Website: bh-photo
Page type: customer-info-address
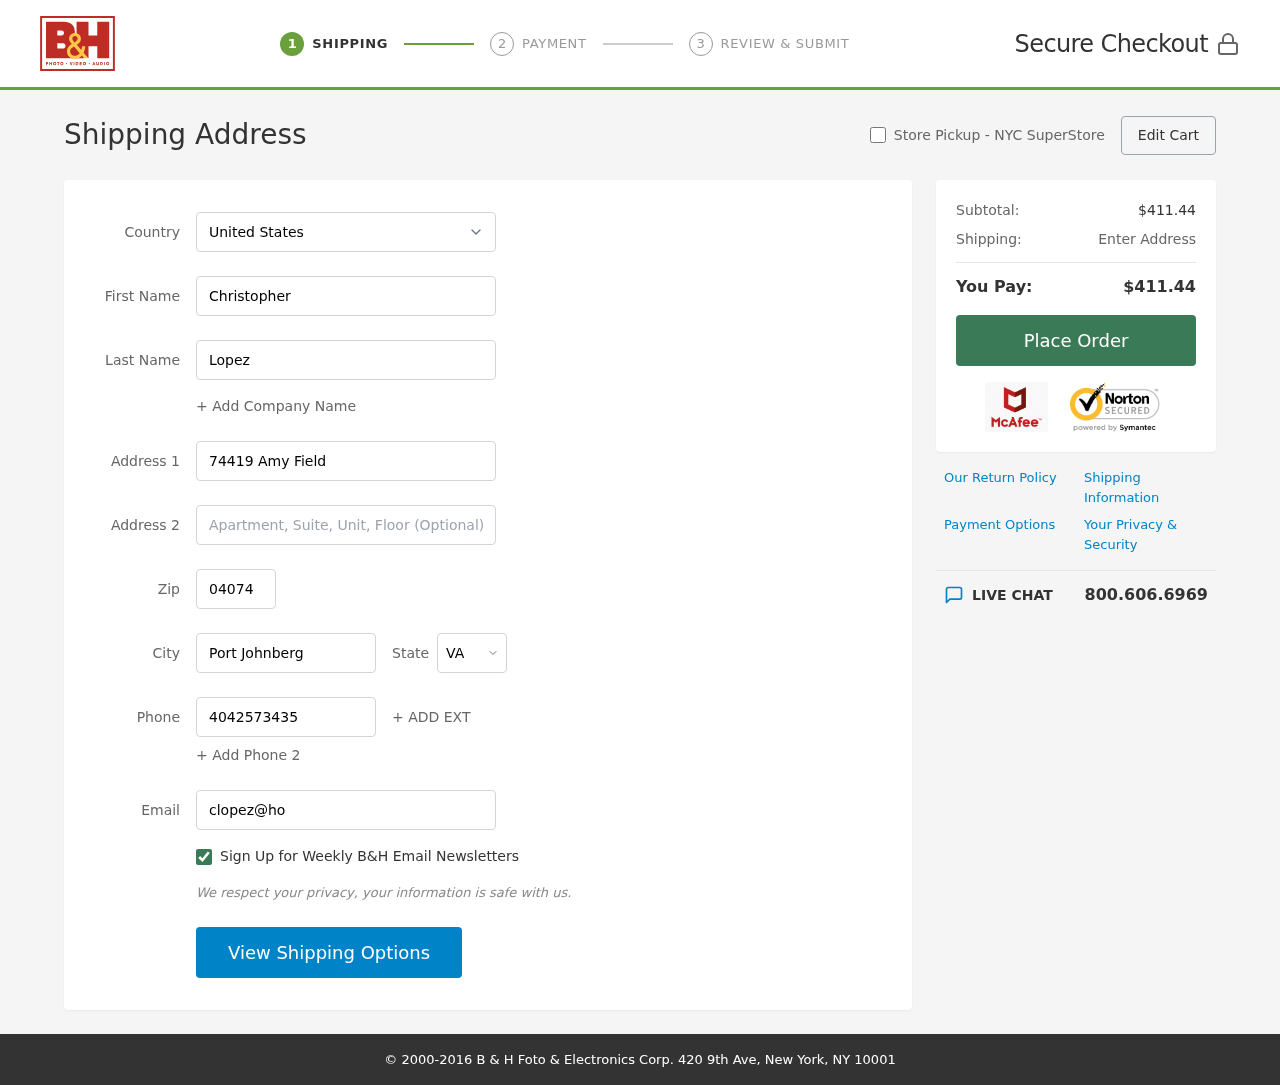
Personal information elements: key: PII_CITY
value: Port Johnberg
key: PII_COUNTRY
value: United States
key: PII_EMAIL
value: clopez@hotmail.com
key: PII_FIRSTNAME
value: Christopher
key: PII_LASTNAME
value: Lopez
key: PII_PHONE
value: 4042573435
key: PII_POSTCODE
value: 04074
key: PII_STATE_ABBR
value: VA
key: PII_STREET
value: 74419 Amy Field
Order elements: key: ORDER_SUBTOTAL
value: $411.44
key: ORDER_TOTAL
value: $411.44